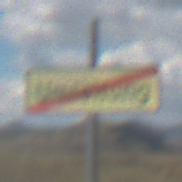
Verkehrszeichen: EndeDerUmleitungsankuendigung
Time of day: Midday
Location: Outdoor (Nature)
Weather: PartlyCloudy
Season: NotSpecified
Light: Natural